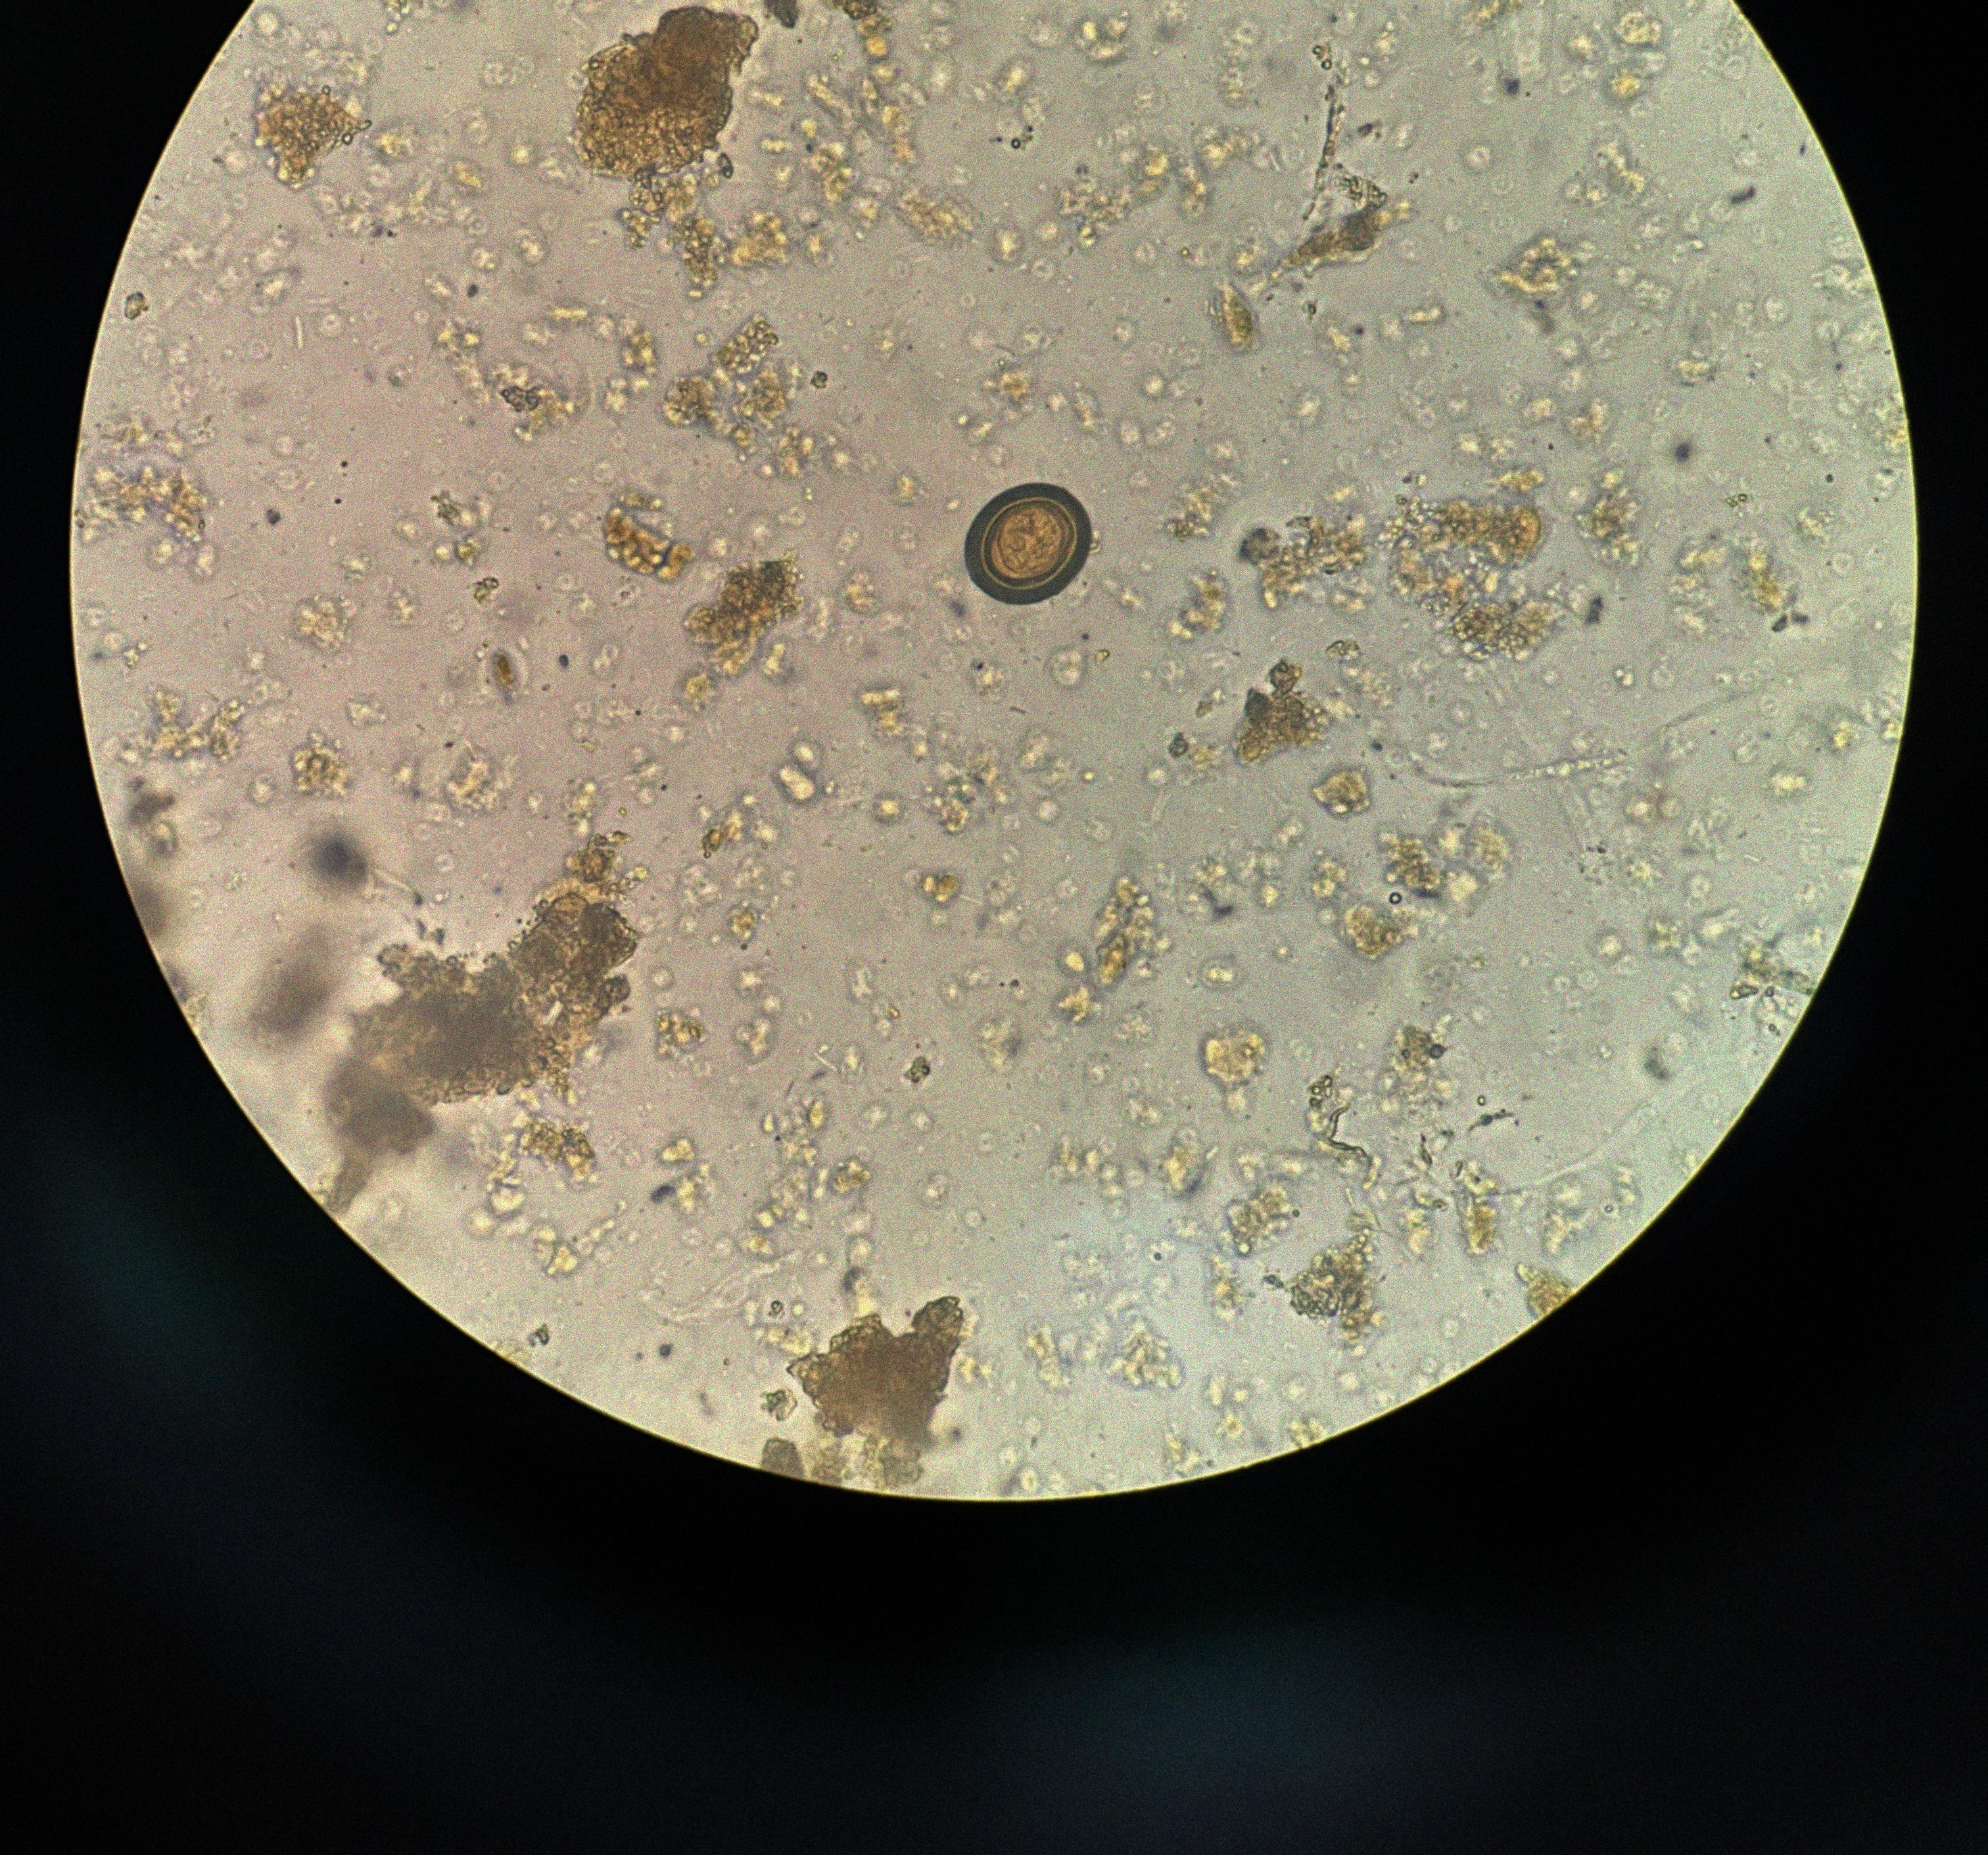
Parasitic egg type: Taenia spp. egg